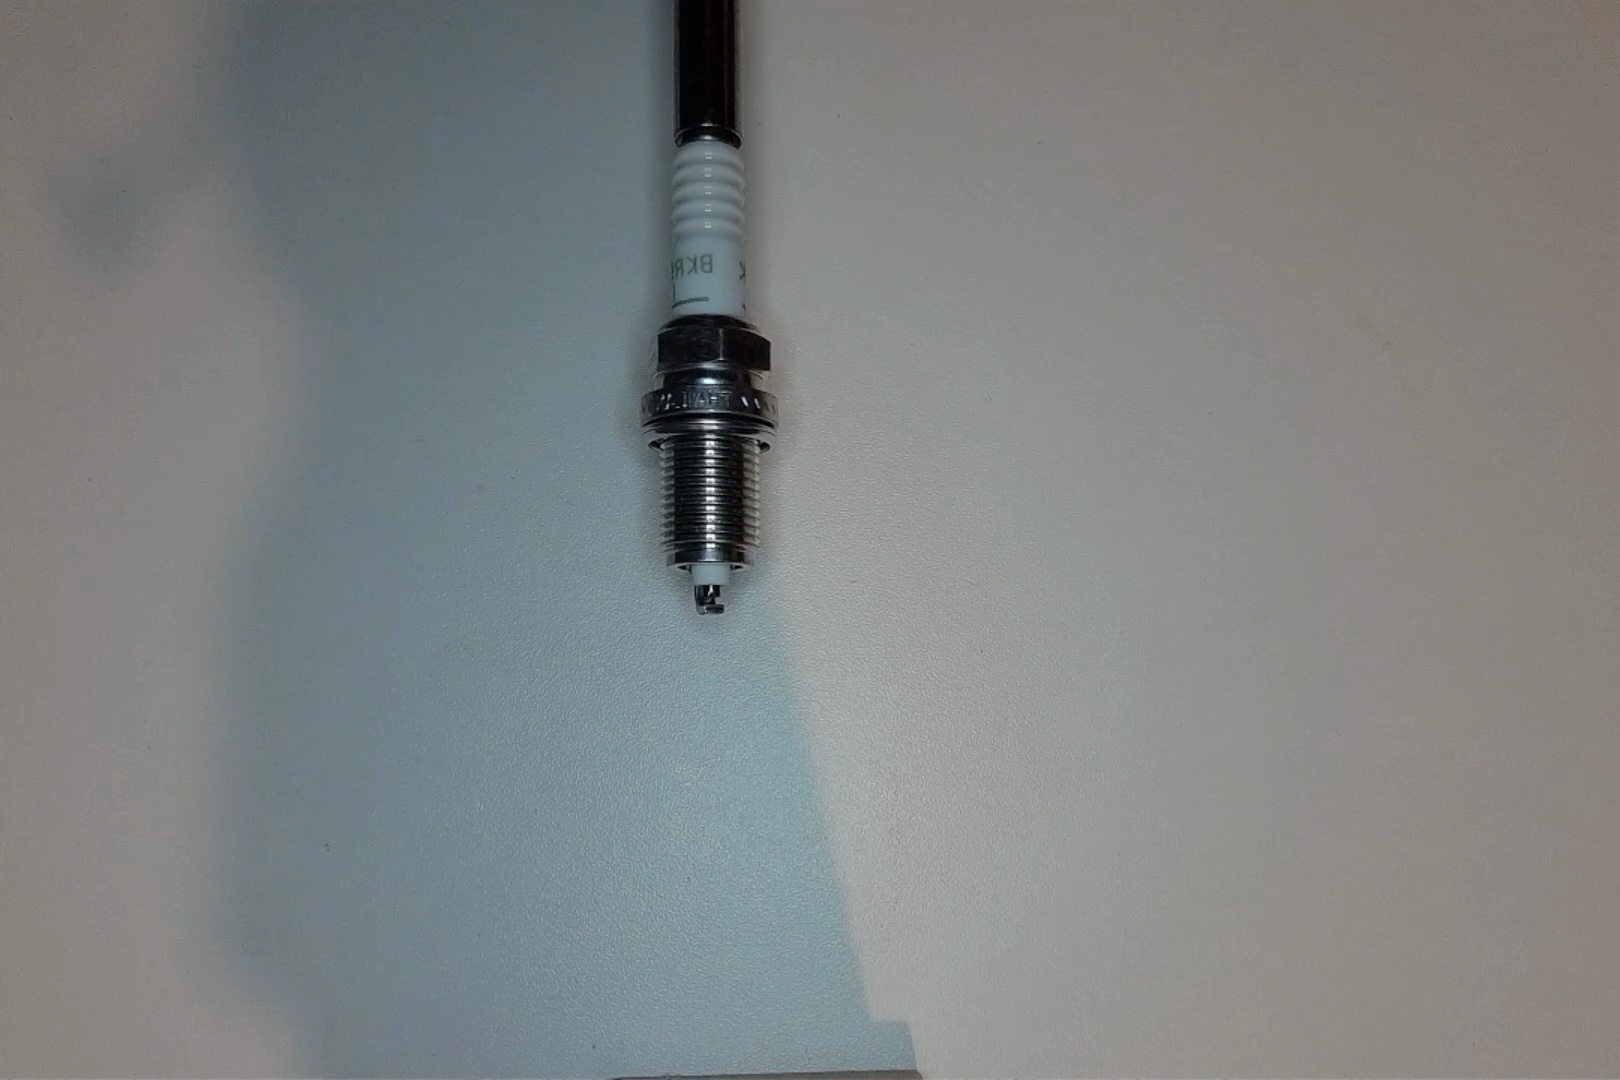
Label: no anomaly